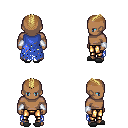
a pixel art fantasy rpg character, male body template, human, dark skin, blue tattered cape, gold greaves, blonde short mohawk hairstyle, white cloth bracers, gray slippers, four views (front, back, left, right), 2x2 character sprite sheet, small pixel art, hard edges, no anti-aliasing